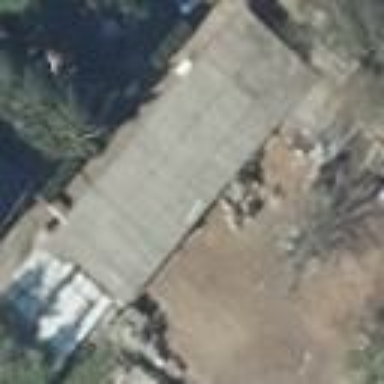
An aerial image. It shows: Flat roof building with grey roof.